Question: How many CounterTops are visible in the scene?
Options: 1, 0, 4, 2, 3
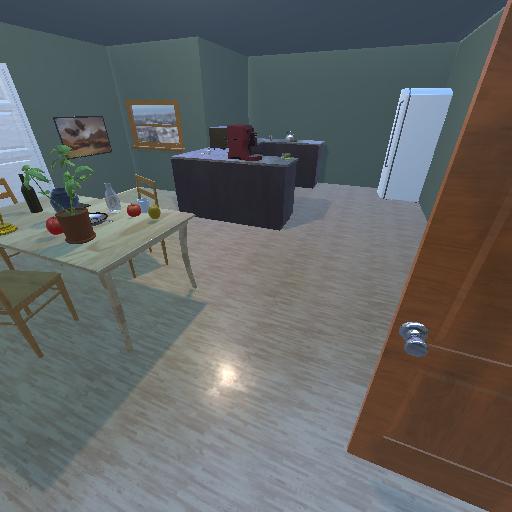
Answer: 1